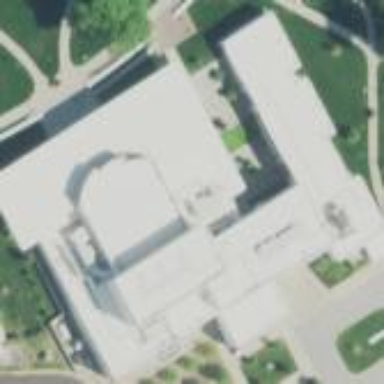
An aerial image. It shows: College building.